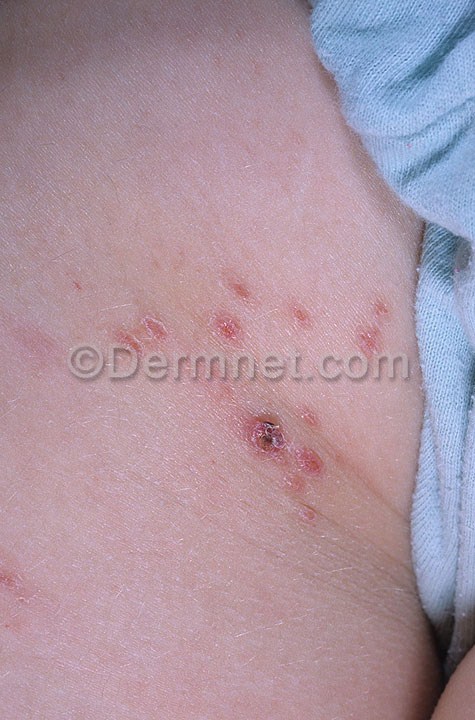
Disease: Herpes HPV and other STDs Photos